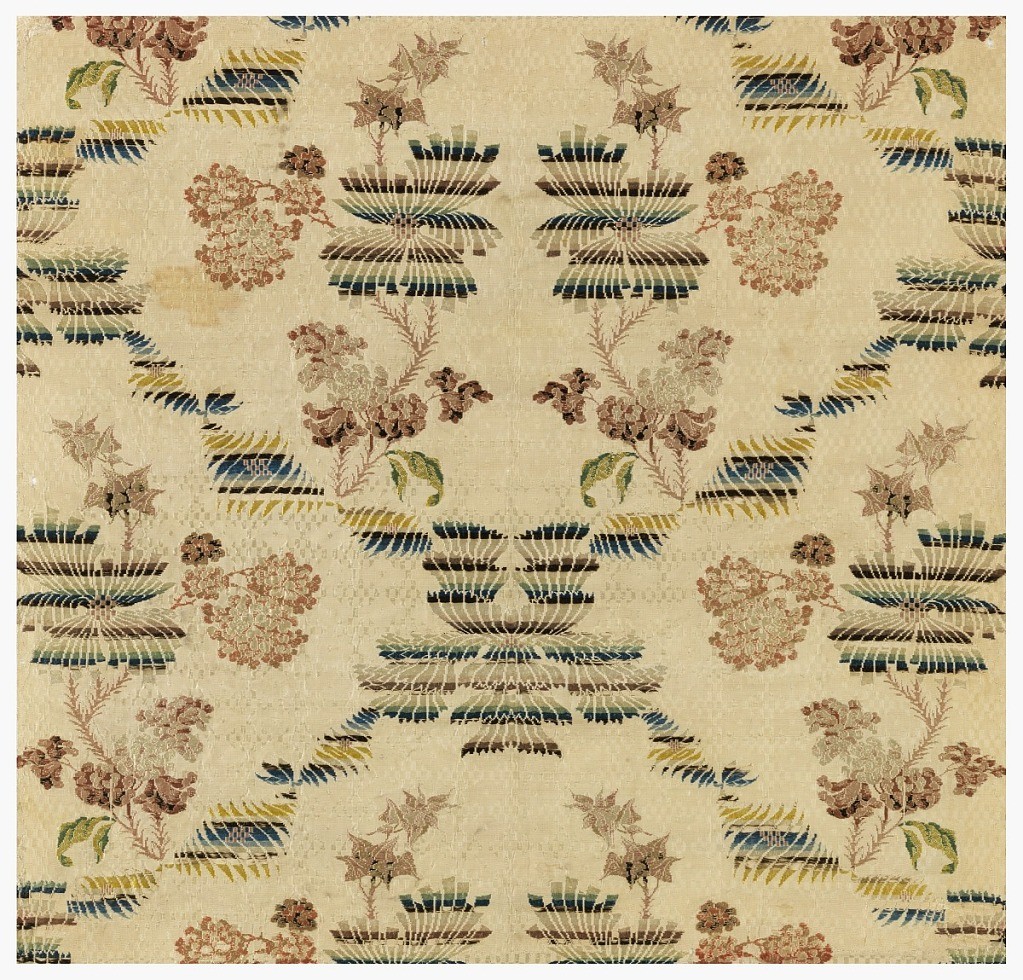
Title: Textile
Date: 18th century
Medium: silk Technique: satin weave with discontinuous supplementary weft patterning (brocaded)
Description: Silk brocade with a symmetrical design of intertwined flowering vines, one with very prominent horizontal striping.